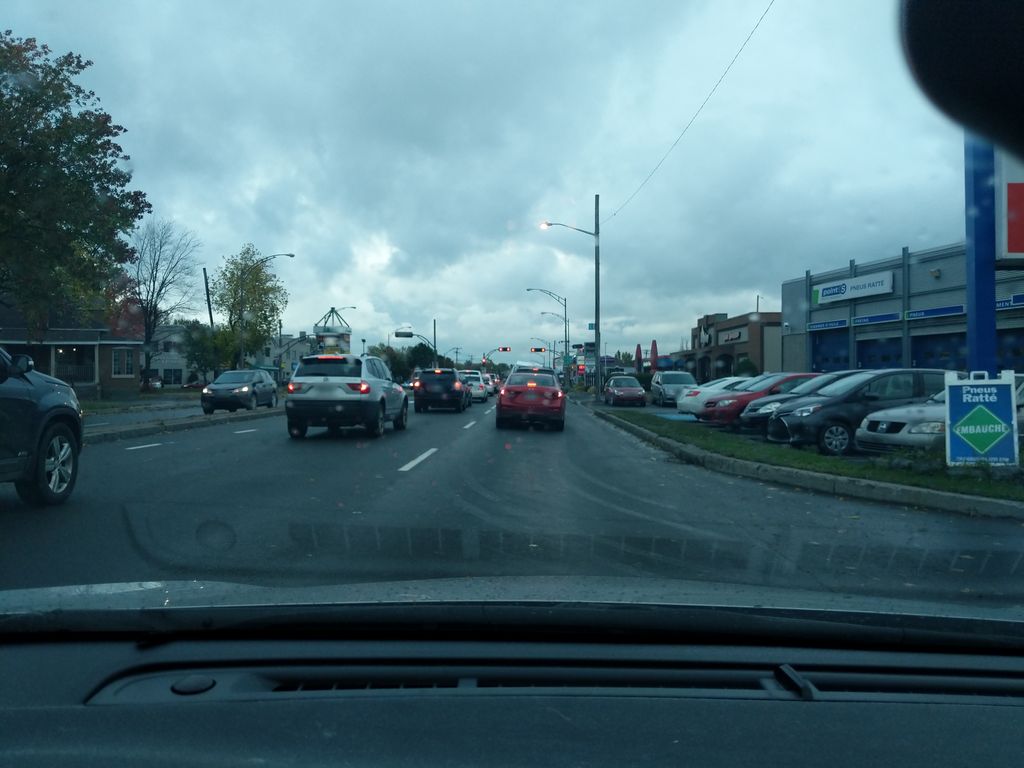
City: quebec_city